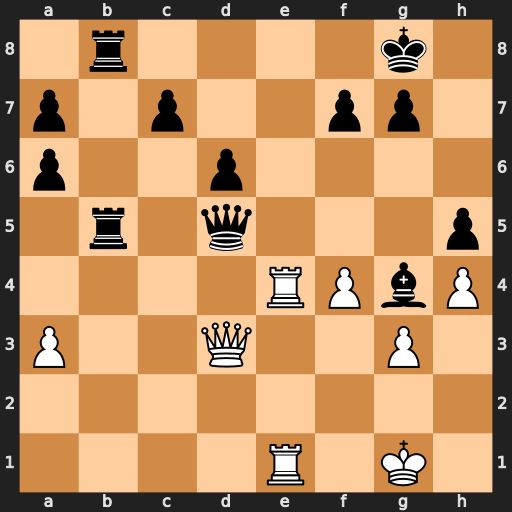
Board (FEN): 1r4k1/p1p2pp1/p2p4/1r1q3p/4RPbP/P2Q2P1/8/4R1K1
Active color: w
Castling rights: -
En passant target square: -
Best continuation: Re8+ Rxe8 Rxe8#